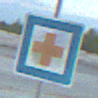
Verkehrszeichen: ErsteHilfe
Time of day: SunriseSunset
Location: Outdoor (Beach)
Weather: PartlyCloudy
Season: NotSpecified
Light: Natural